Aerial crown-view tile of a tropical tree (Barro Colorado Island, Panama), acquired 20250124:
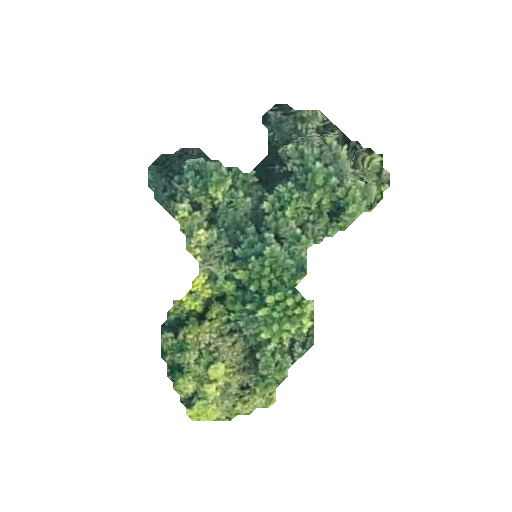
Species: Anacardium excelsum
GBIF accepted scientific name: Anacardium excelsum
Crown area: 62.33 m²